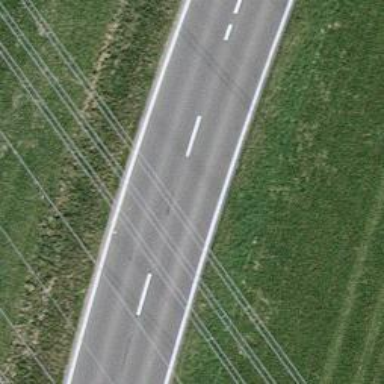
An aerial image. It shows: Primary highway with designated cycle lane.